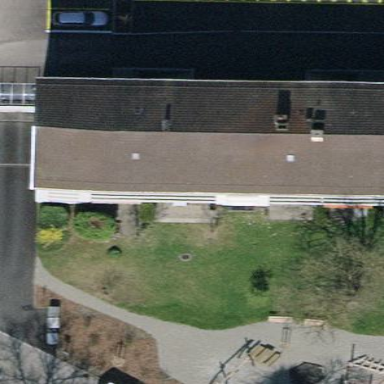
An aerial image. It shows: Gabled roof apartment building with tile roofing.